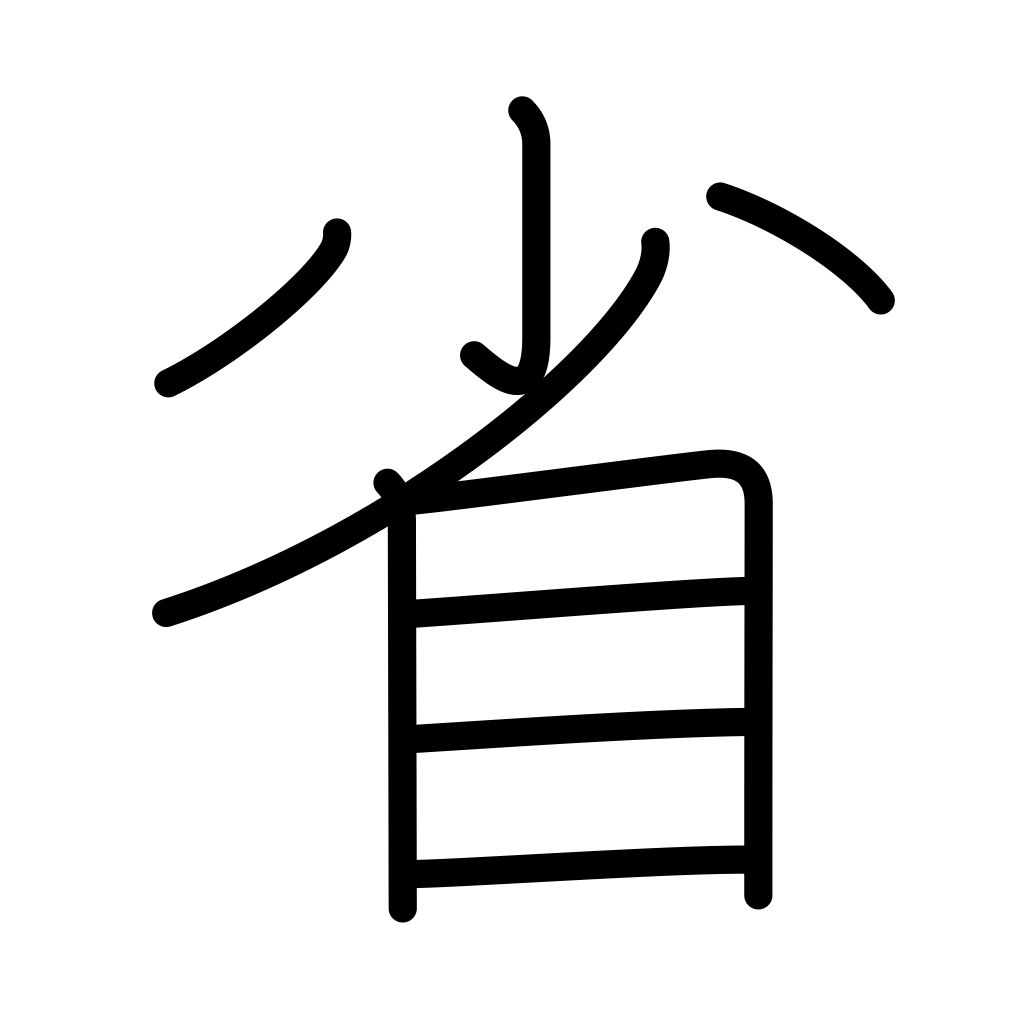
Meaning: government ministry, conserve, omit